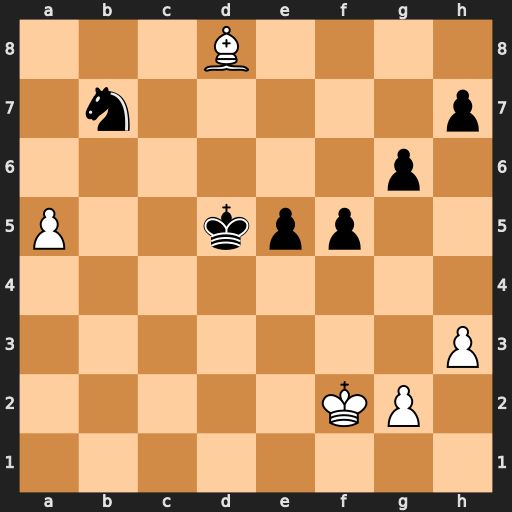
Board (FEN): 3B4/1n5p/6p1/P2kpp2/8/7P/5KP1/8
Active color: w
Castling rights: -
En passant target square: -
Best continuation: a6 Nxd8 a7